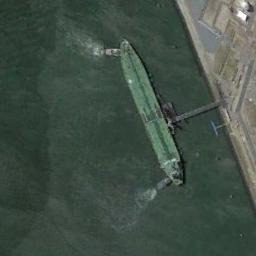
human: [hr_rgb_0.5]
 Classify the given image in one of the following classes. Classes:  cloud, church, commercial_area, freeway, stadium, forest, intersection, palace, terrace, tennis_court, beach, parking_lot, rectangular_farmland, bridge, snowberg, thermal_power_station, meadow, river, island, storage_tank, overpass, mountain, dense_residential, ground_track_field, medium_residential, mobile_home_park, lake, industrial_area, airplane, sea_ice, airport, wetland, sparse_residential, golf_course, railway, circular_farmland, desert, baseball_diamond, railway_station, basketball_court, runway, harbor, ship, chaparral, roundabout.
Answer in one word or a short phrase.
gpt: ship